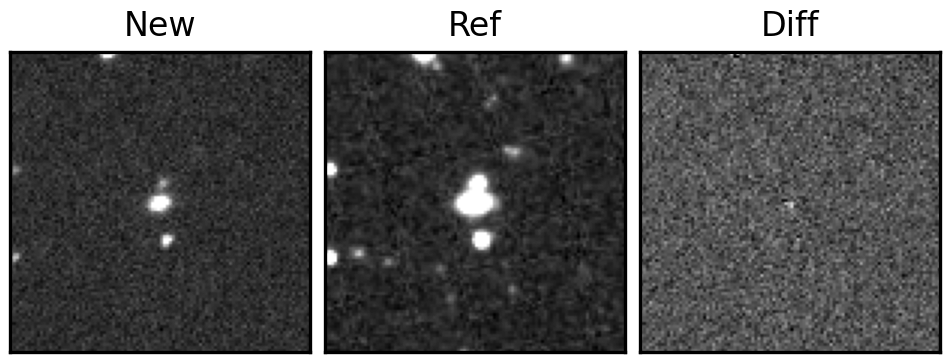
Label: real